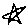
Label: star